Field crop: maize
Growth stage: 2
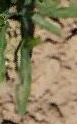
Species: maize